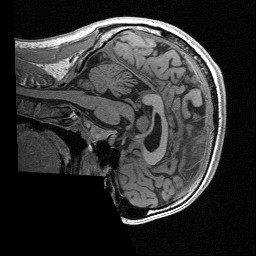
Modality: T1w
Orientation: sagittal
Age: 25
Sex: male